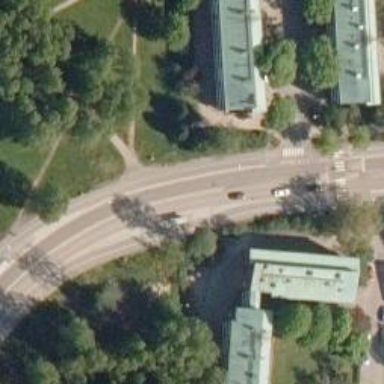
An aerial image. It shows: Asphalt cycleway.